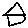
Label: house